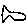
Label: fish